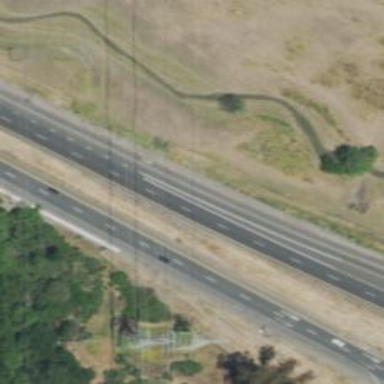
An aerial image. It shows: Motorway link.